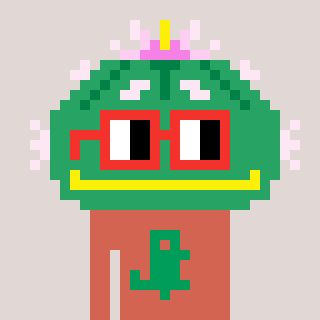
a pixel art character with square red glasses, a peyote-shaped head and a peachy-colored body on a warm background